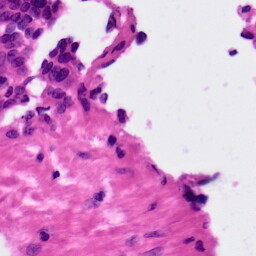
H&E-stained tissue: Ovarian